Question: I'm trying to draw a small icon at the corner of a viewport subclassed from 'SCNView', like the one present in most CAD programs:

I have considered two options:
1. Use SceneKit, and come up with some sort of transformation using nested SCNNodes to keep the icon fixed in the corner.
2. Use OpenGL, and something like this to achieve the desired effect.
The first option seems feasible, but I cannot wrap my head around the proper transformations needed.
The second option is closer to what I have already tried in another, OpenGL-based app, but due to my limited experience in SceneKit, I cannot figure out how to mix OpenGL and SceneKit rendering. The only possibility seems to be the '-renderNode:renderer:arguments:' method of the 'SCNNodeRendererDelegate' protocol, which seems kind of an overkill in my case, since, if I use it, I have to practically do all the rendering myself.
Any thoughts?
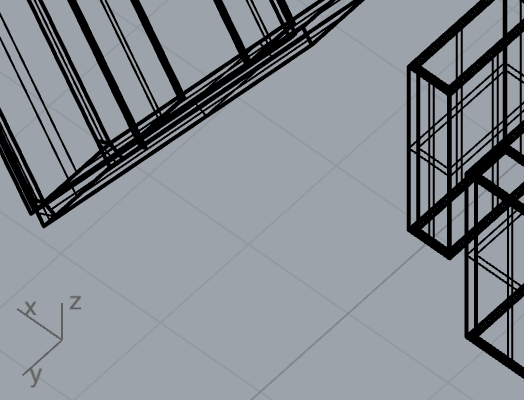
Answer: this can be done using pure OpenGL code.
In the '-renderer:didRenderScene:atTime:' callback just draw your 3 axes in view space so that they always are at the same location.